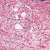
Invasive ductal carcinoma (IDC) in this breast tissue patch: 0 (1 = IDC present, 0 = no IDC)